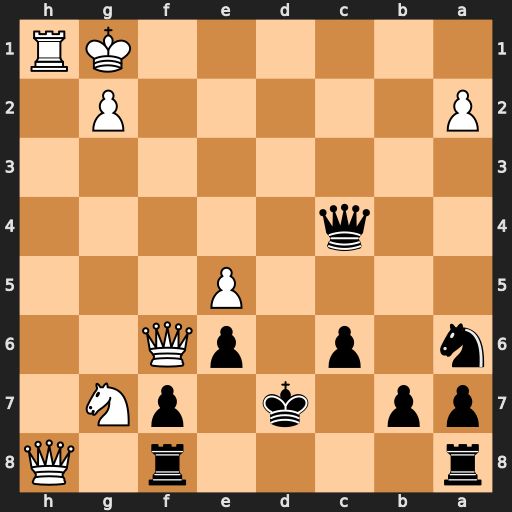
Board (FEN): r4r1Q/pp1k1pN1/n1p1pQ2/4P3/2q5/8/P5P1/6KR
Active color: b
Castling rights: -
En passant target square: -
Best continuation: Qc5+ Kf1 Rxh8 Qxf7+ Qe7 Qxe7+ Kxe7